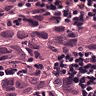
Metastatic tissue present: yes